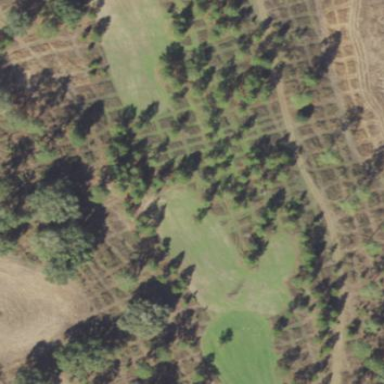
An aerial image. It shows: Orchard.